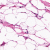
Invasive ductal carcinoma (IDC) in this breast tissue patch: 0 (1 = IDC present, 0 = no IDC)